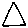
Label: triangle